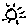
Label: sun